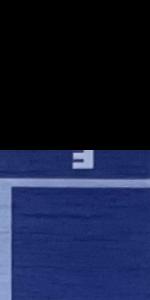
Label: Empty